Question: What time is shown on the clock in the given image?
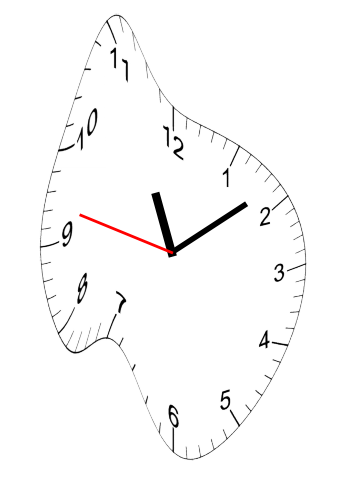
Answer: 11:08:47